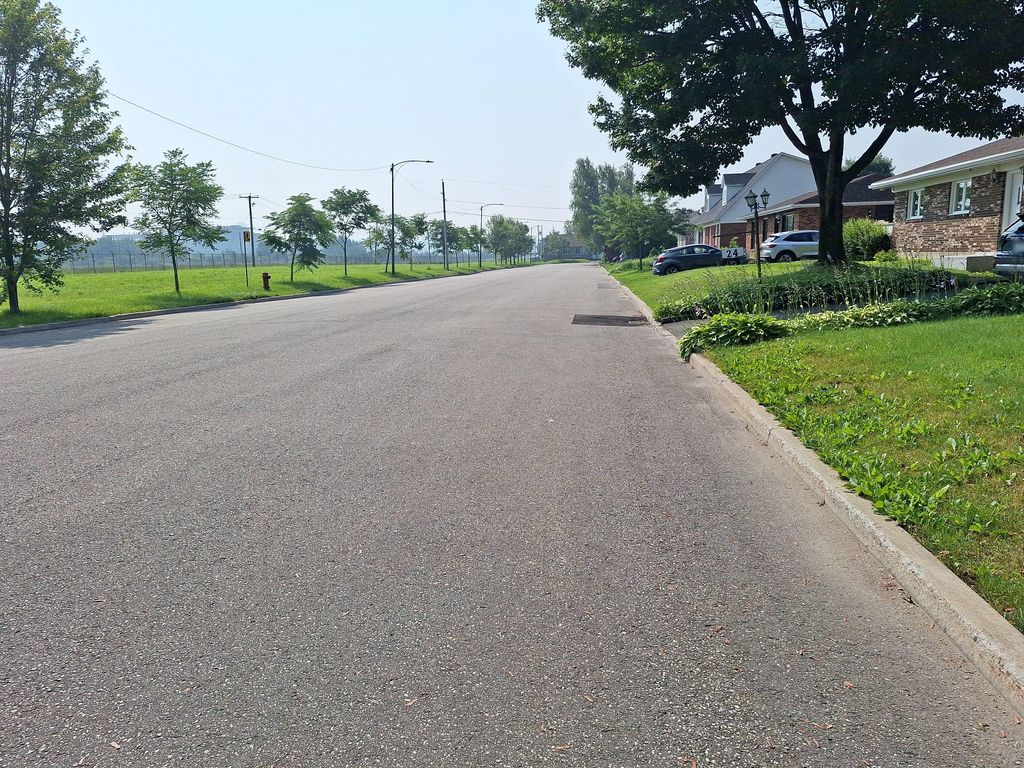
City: quebec_city